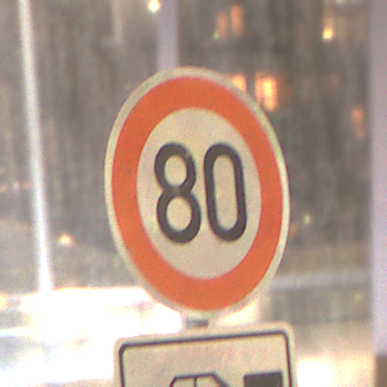
Verkehrszeichen: Geschwindigkeit80
Zusatzzeichen unten: HinweisDurchSinnbild15
Umgebung: Indoor, Urban
Tageszeit: NotSpecified
Wetter: NotSpecified
Licht: Artificial
Jahreszeit: NotSpecified
Kontrast: MediumContrast